Chest X-ray:
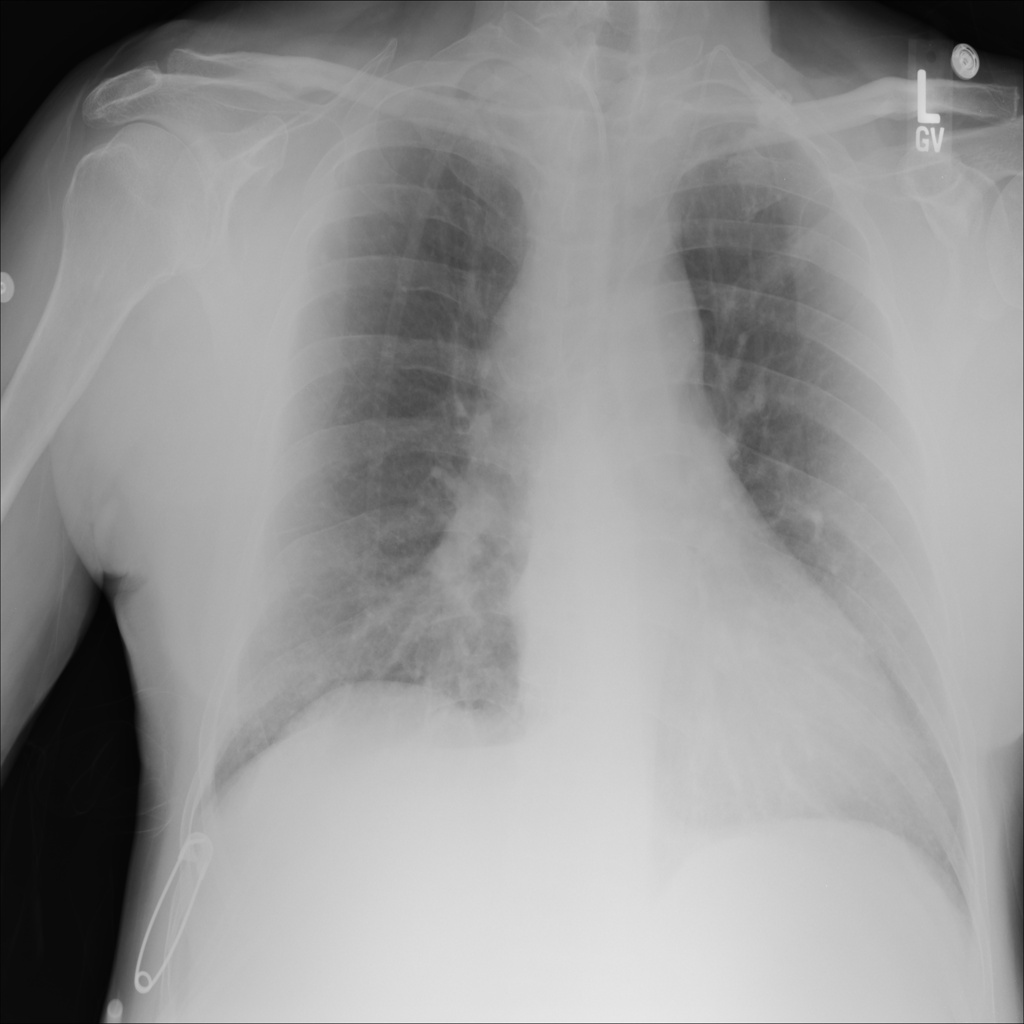
No abnormal finding: yes